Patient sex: F
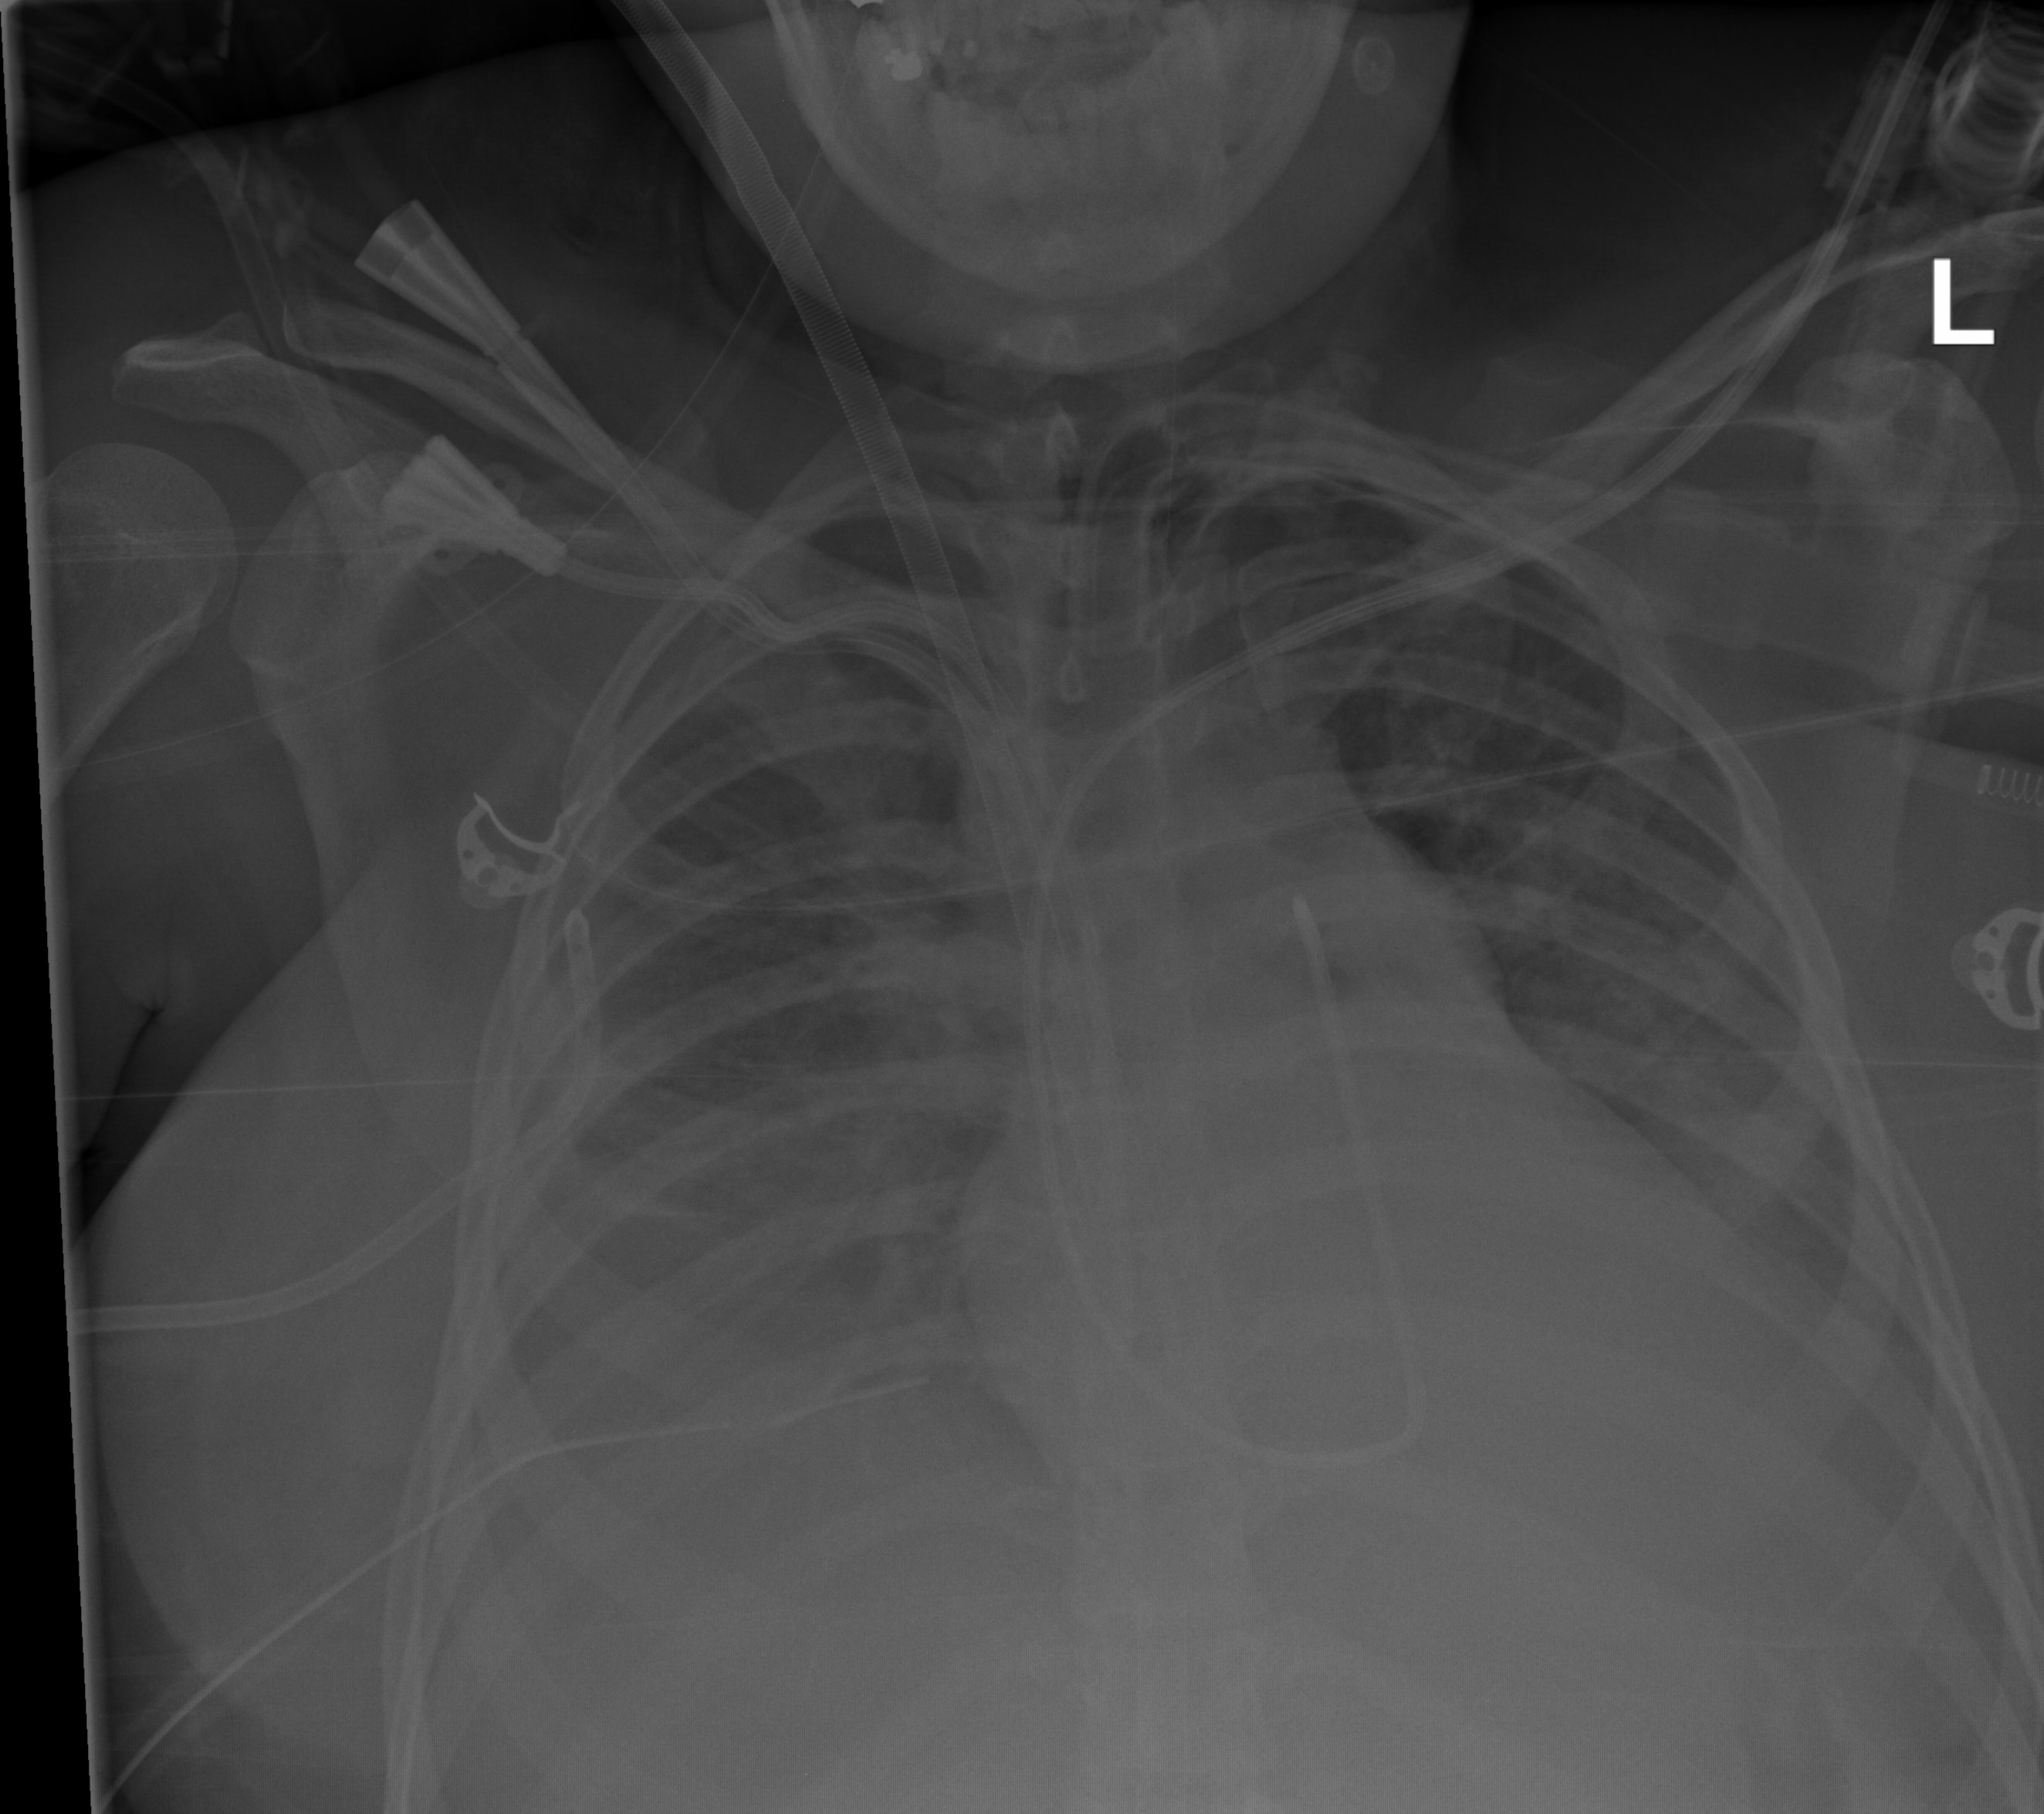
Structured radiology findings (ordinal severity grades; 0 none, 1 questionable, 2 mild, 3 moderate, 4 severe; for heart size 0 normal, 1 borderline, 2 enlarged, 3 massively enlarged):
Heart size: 2
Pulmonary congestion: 2
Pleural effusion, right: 2
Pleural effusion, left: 2
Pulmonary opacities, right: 2
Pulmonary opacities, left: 2
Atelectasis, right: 2
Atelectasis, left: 2